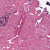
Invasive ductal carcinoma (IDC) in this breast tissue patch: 0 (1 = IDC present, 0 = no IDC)